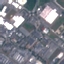
Land use / land cover: Industrial